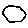
Label: hexagon